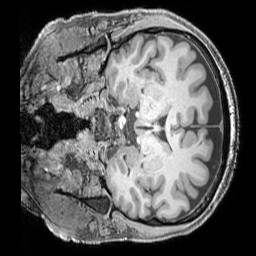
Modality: T1w
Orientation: coronal
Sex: male
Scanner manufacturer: siemens
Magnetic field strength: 3 T
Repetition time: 2.3 s
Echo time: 0.00226 s